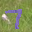
Label: 7